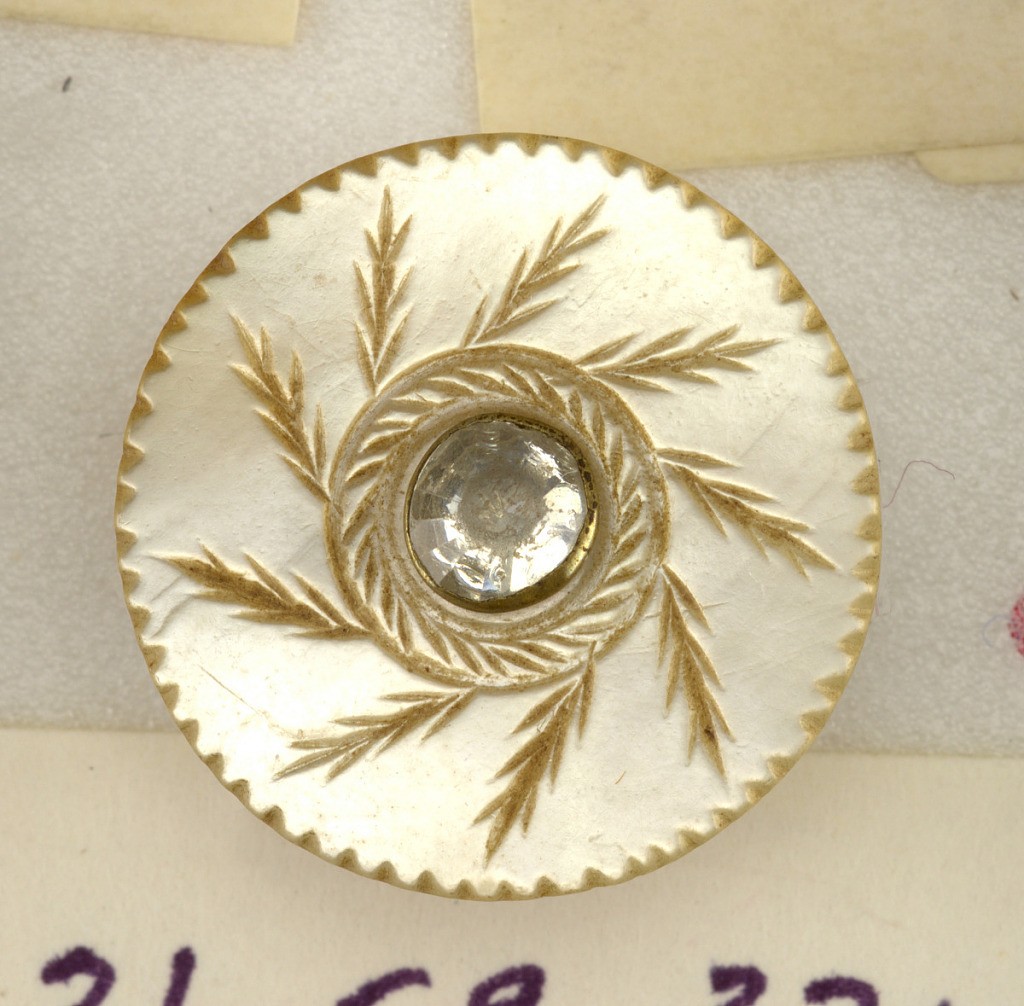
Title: Button
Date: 19th century
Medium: pearl shell, copper and glass
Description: Circular buttons with a central brilliant of white glass set in engraved leaves of seaweed type and milled edge.

On card 29